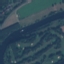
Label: River